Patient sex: F
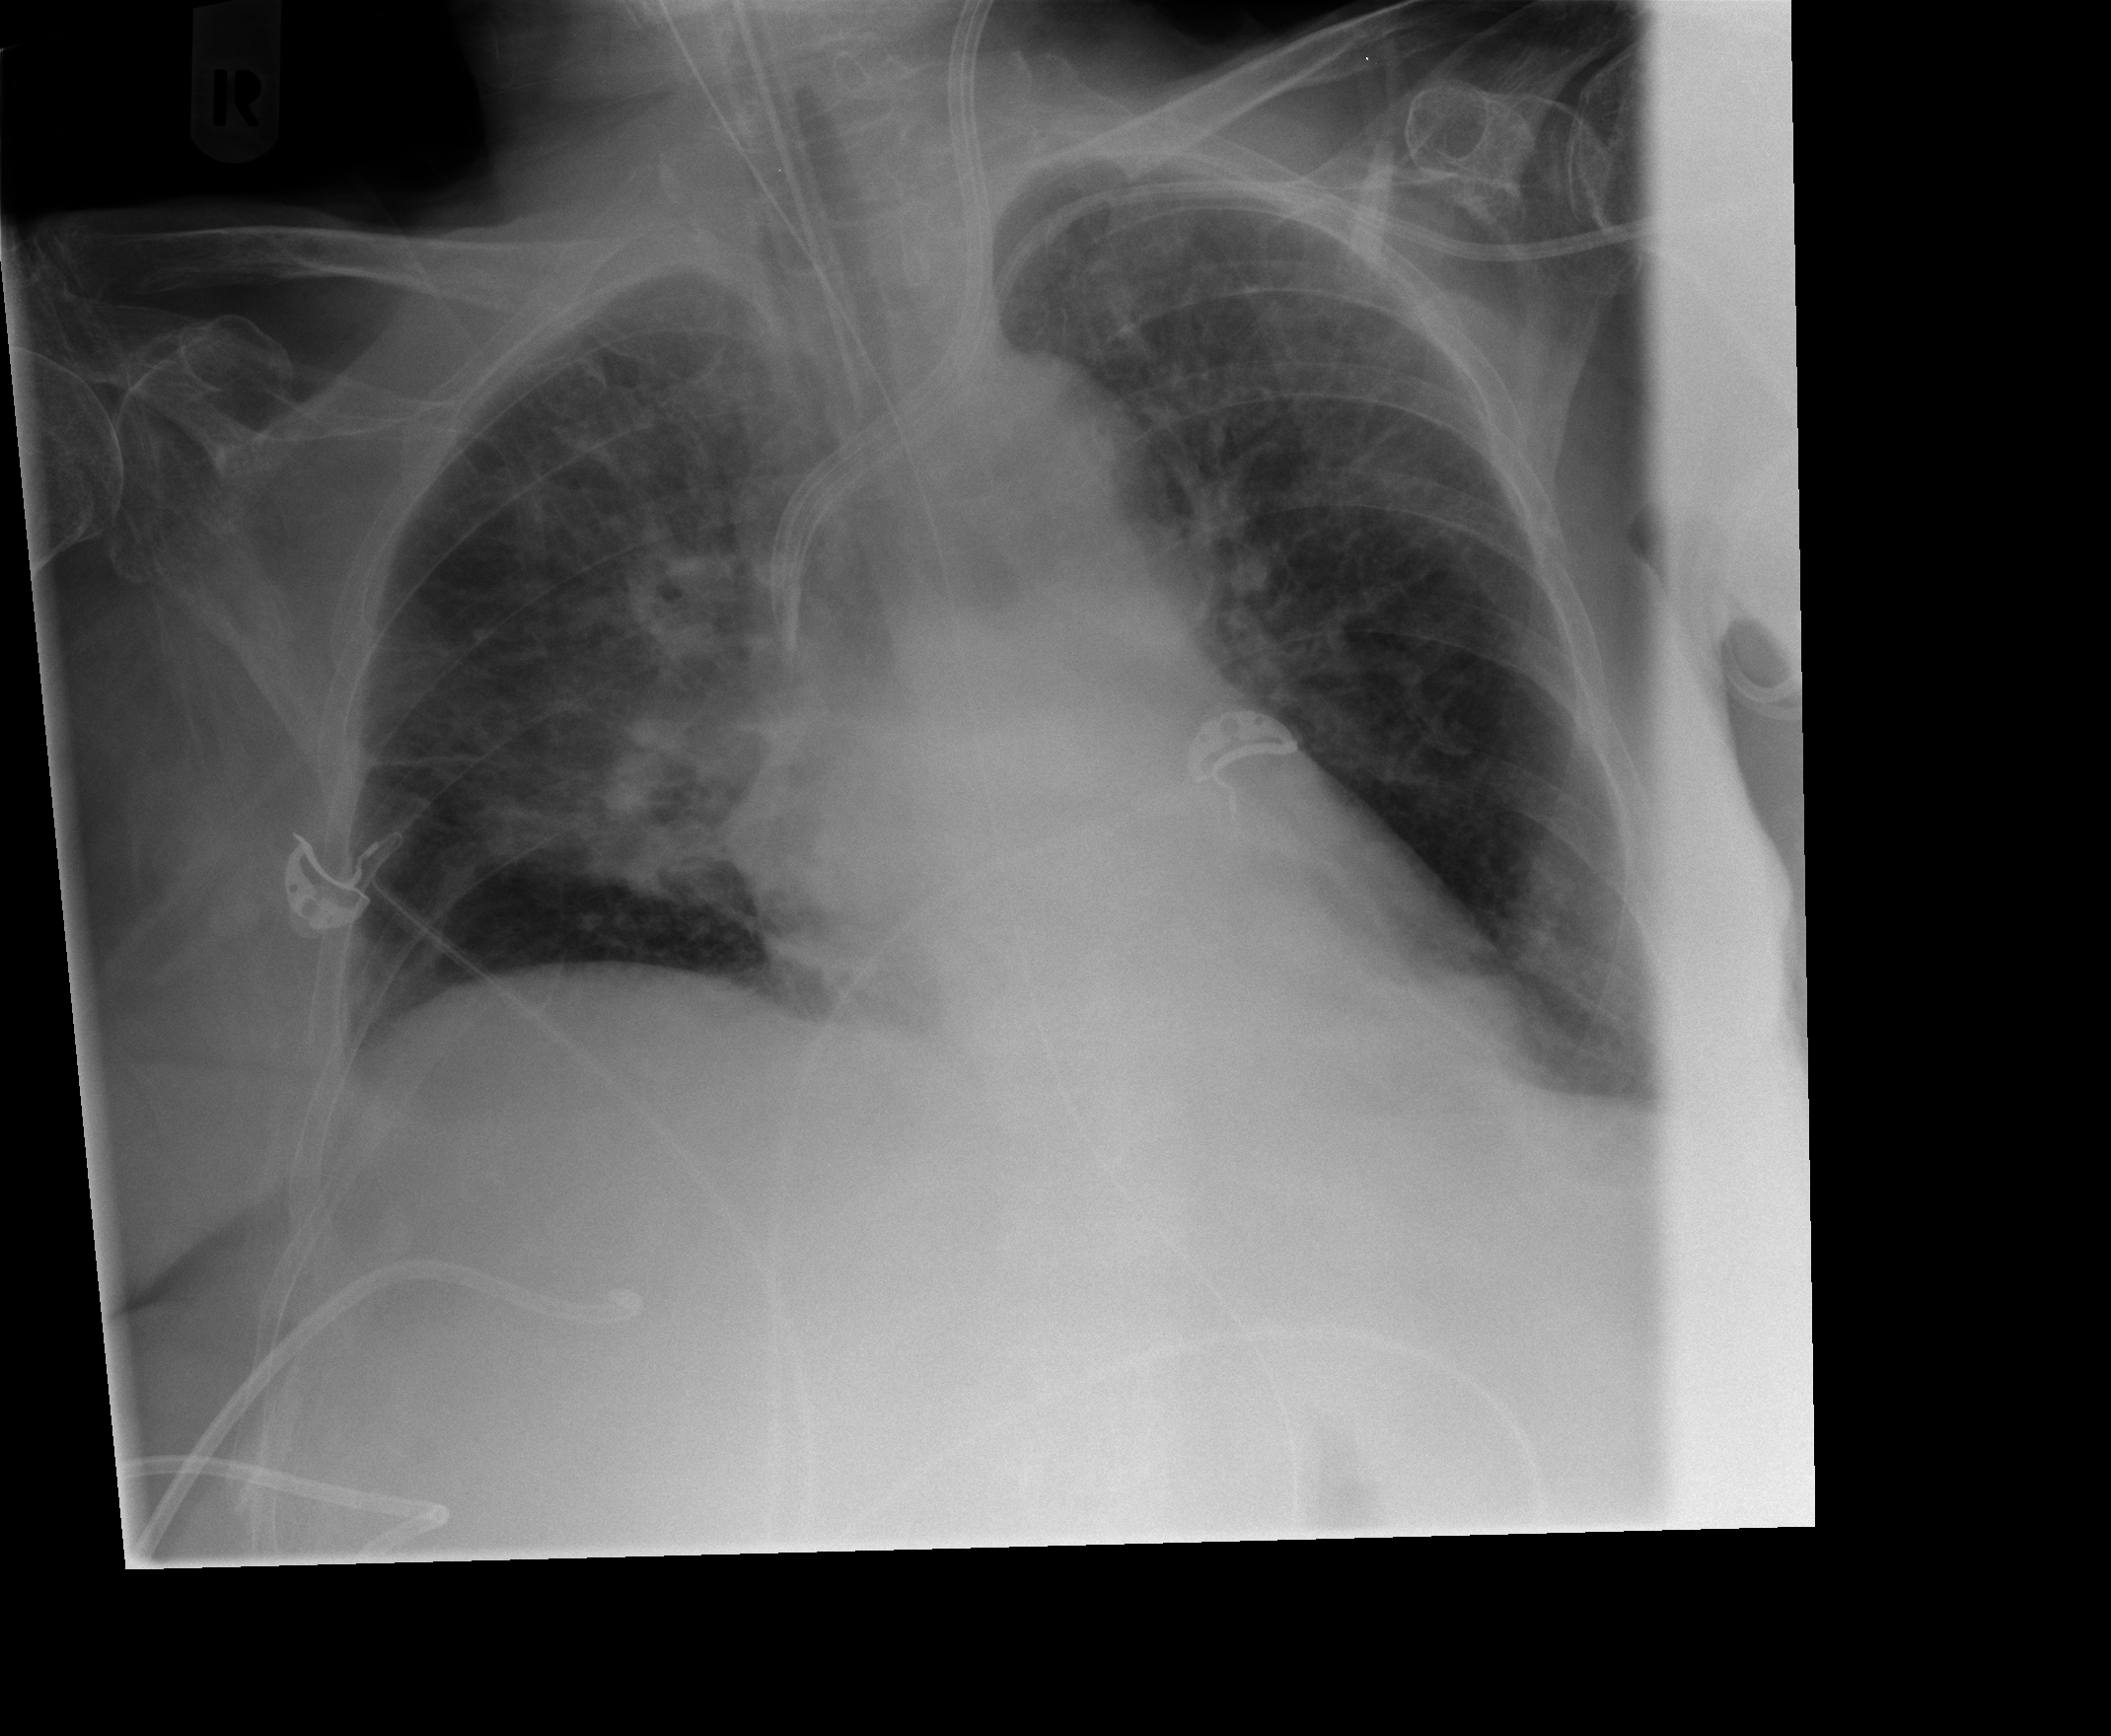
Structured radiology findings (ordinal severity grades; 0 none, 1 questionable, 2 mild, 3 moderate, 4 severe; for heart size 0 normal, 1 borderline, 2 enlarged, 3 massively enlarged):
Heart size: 0
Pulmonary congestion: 3
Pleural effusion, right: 0
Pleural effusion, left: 0
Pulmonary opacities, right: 3
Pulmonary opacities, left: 0
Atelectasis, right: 3
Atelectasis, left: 0